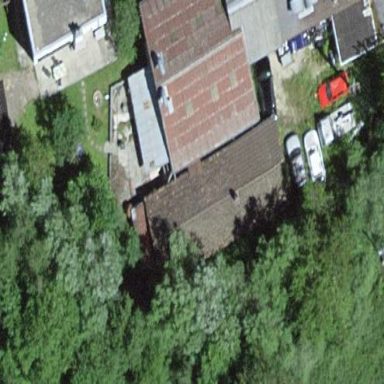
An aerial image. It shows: Warehouse building.